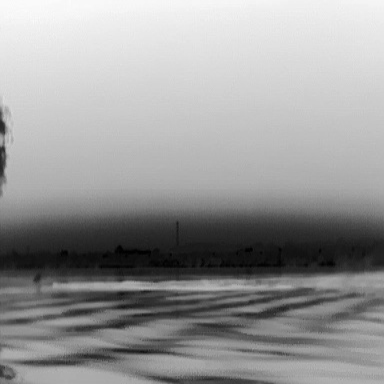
There is a canoe in the infrared image.